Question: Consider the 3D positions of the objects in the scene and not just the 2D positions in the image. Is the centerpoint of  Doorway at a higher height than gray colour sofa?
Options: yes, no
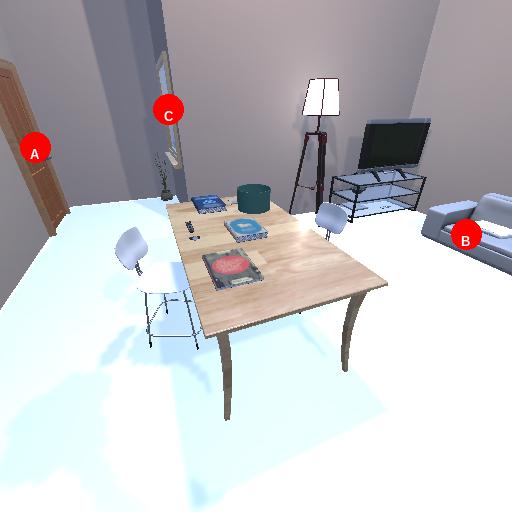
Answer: yes